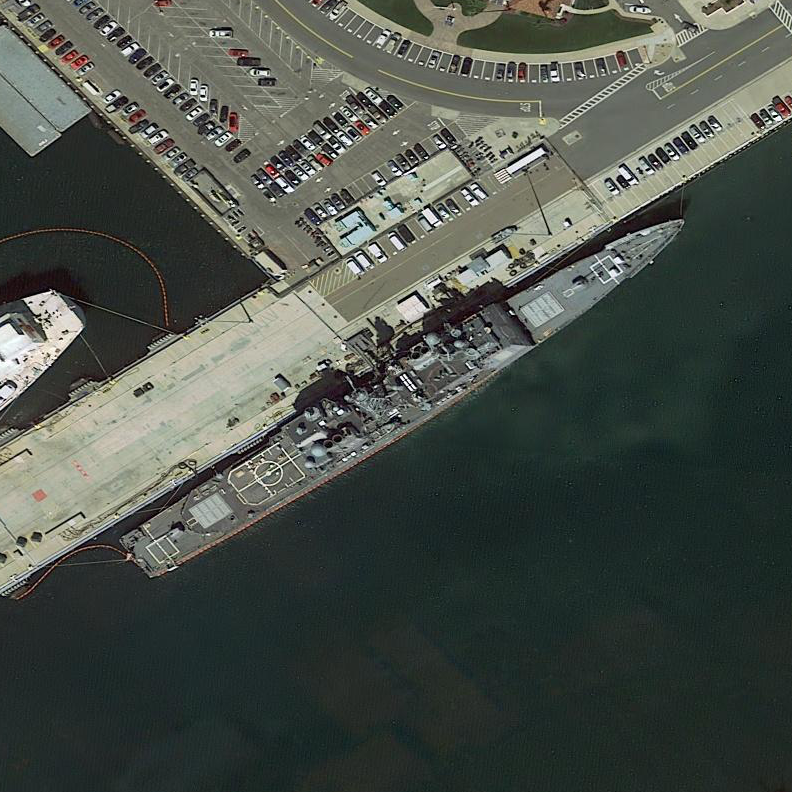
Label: cruiser